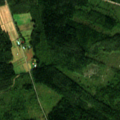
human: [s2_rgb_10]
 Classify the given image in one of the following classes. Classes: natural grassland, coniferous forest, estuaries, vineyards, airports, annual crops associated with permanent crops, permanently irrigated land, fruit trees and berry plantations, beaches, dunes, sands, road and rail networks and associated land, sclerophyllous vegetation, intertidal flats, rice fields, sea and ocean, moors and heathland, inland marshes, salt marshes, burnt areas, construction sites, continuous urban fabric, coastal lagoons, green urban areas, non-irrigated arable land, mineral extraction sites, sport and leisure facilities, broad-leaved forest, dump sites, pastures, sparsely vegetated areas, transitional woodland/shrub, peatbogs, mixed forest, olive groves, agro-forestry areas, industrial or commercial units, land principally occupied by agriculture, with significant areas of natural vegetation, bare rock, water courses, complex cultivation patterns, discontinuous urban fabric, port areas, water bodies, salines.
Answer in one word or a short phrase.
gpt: coniferous forest, mixed forest, transitional woodland/shrub